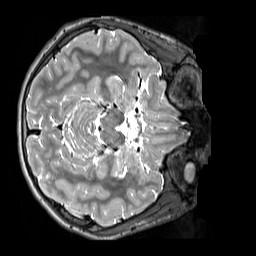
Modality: T2w
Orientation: axial
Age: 13
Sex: male
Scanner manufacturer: siemens
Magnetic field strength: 3 T
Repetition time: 3.2 s
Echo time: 0.408 s